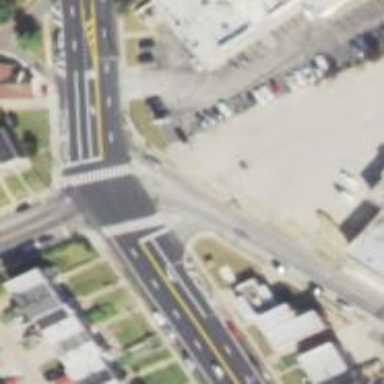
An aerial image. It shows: Unmarked road crossing.